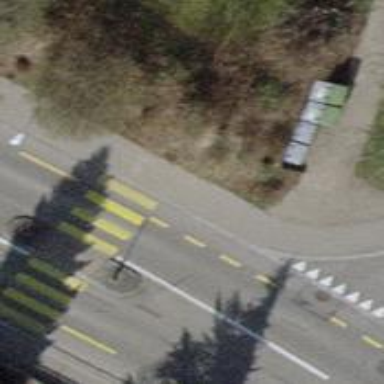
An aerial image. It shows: Sidewalk.